Field crop: maize
Growth stage: 2
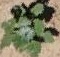
Species: chenopodium